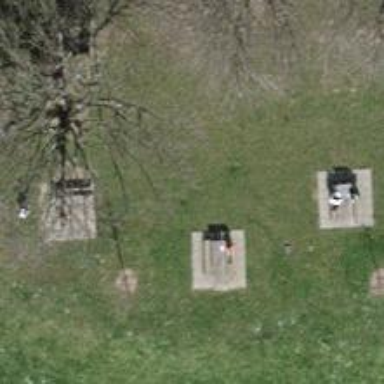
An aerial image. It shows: Picnic table located in leisure land area.